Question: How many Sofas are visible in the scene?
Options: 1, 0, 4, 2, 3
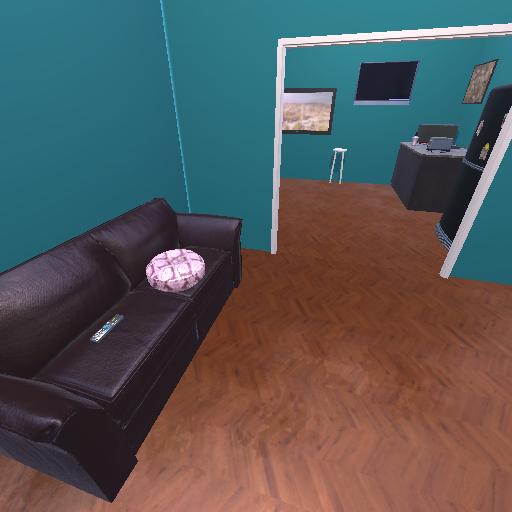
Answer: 1